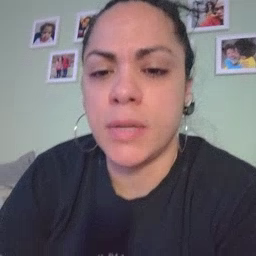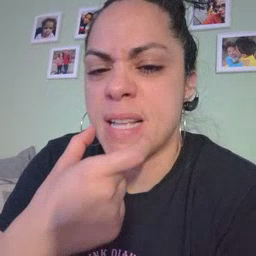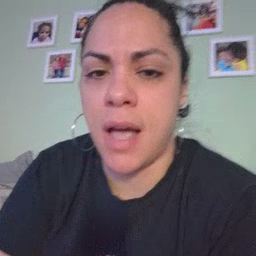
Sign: pizza